Current action and preconditions to check: trajectory_clear

Your task: For each precondition in the list above, predict whether it will hold at this action.

Consider the current scene as observed from the mobile robot's camera, and analyze the predicted future states of all dynamic agents (e.g., people, animals, vehicles, or any moving entities) within the NEXT SECOND.

IMPORTANT: Only answer "very likely" if you are absolutely certain—based on strong, clear evidence—that a dynamic agent will violate the precondition in the predicted future state. Do NOT answer "very likely" for unlikely, ambiguous, or low-probability risks.

Ask yourself for each precondition: Is there a high probability, with clear and convincing evidence, that the predicted future states of any dynamic agent will interfere with the predicted future state of the currently executing action within the NEXT SECOND, causing that precondition to fail?

Assess the risk level based on these predictions. Use "likely" or "very likely" if motions create a clear risk of interference.

Use "neutral" or "improbable" if agents are nearby but their predicted paths are clearly diverging or non-conflicting.

Failure Risk Categories: "very improbable", "improbable", "neutral", "likely", "very likely"

Answer Format: Output ONLY the probability_of_failure value from these categories: "very improbable", "improbable", "neutral", "likely", "very likely"

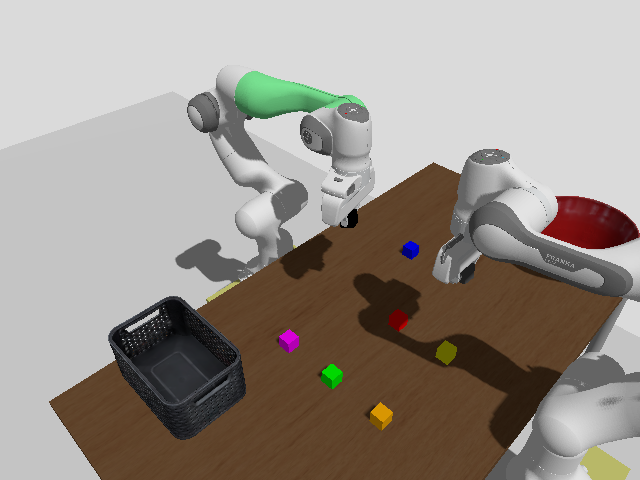

Answer: very improbable